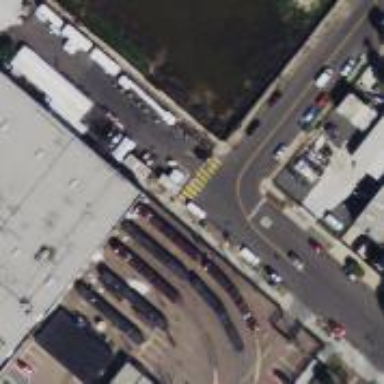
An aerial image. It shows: Light rail service yard with electrified contact lines.